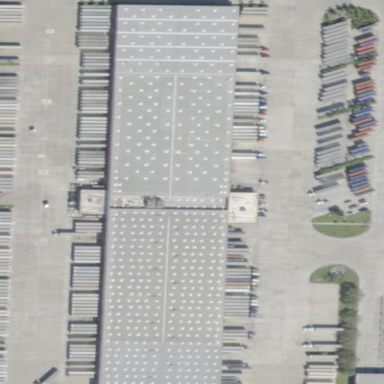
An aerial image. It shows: Warehouse building.